Aerial crown-view tile of a tropical tree (Barro Colorado Island, Panama), acquired 20241014:
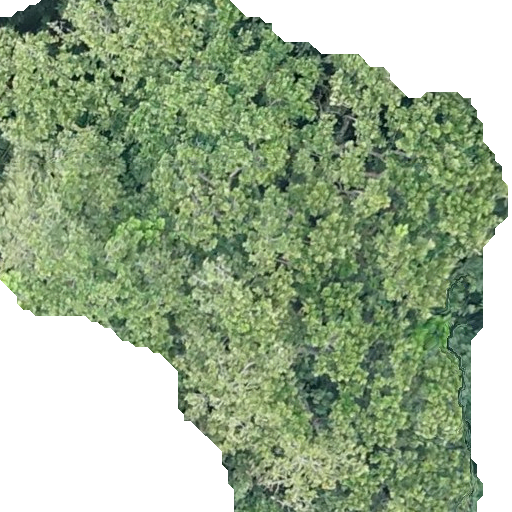
Species: Anacardium excelsum
GBIF accepted scientific name: Anacardium excelsum
Crown area: 336.616 m²